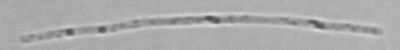
Label: Leptocylindrus